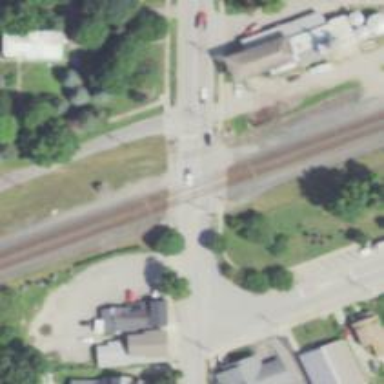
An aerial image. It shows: Crossing for the railway.